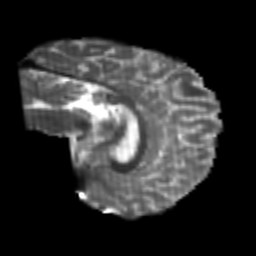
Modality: T2w
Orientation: sagittal
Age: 26
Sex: male
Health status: healthy
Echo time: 0.074 s